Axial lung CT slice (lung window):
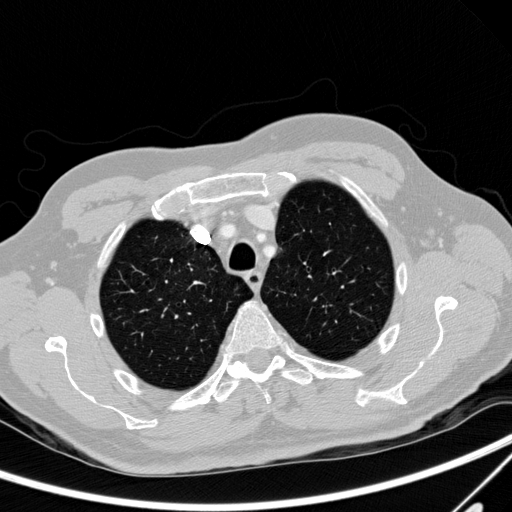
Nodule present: no